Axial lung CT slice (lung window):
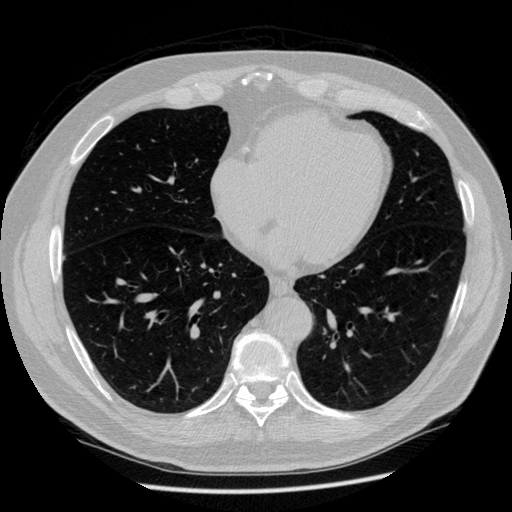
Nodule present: no